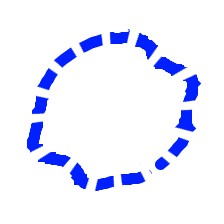
Shape: circle